Question: When I attempt to install Visual Studio 2012 I am presented with this error:

> Visual Studio 2012 Prerequisites: Incorrect Function
How can I resolve this so I can install Visual Studio 2012?
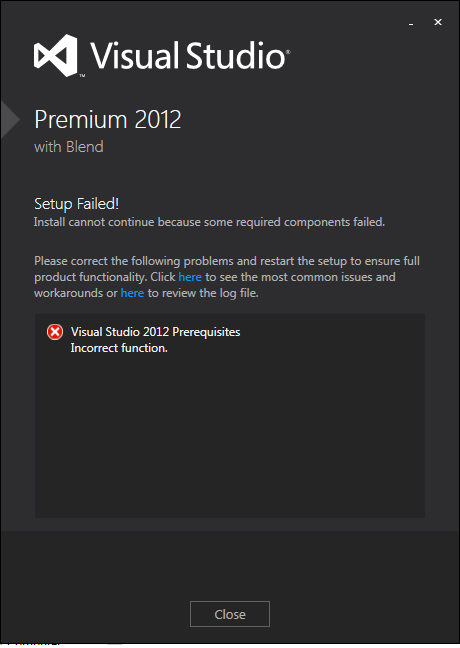
Answer: This error[rare?] occurs when you attempt to install Visual Studio with any or all of the add-ons like Blend &/or Lightswitch, or even none.
It can be resolved by using the Visual Studio 2012 Web Installer.